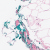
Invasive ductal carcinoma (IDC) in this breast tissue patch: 0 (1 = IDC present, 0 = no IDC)